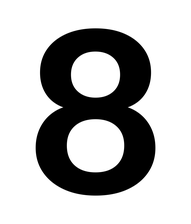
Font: InstrumentSans_SemiBold